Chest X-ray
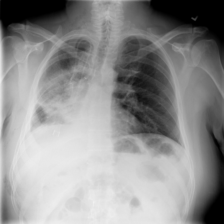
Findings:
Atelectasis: negative
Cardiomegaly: negative
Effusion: positive
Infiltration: positive
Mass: negative
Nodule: negative
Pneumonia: negative
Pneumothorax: negative
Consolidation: negative
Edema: negative
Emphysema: negative
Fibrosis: negative
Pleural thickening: negative
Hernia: negative